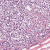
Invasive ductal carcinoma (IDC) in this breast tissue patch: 1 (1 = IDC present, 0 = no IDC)